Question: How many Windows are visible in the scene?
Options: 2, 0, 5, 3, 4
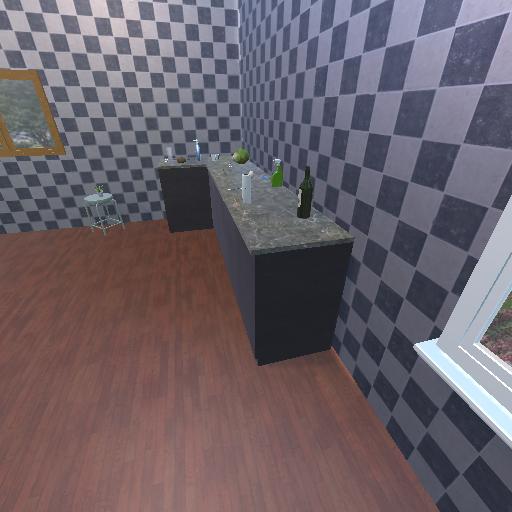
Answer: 2